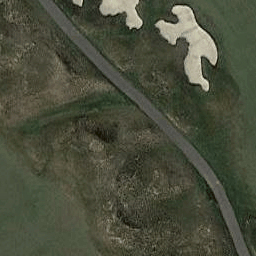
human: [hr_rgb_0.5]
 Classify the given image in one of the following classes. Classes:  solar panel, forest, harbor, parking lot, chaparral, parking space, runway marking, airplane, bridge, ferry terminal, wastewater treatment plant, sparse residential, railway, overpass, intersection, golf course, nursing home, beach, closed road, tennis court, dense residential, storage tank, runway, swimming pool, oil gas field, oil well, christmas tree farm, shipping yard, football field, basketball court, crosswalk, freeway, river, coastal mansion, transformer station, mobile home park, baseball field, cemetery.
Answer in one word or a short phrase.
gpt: golf course